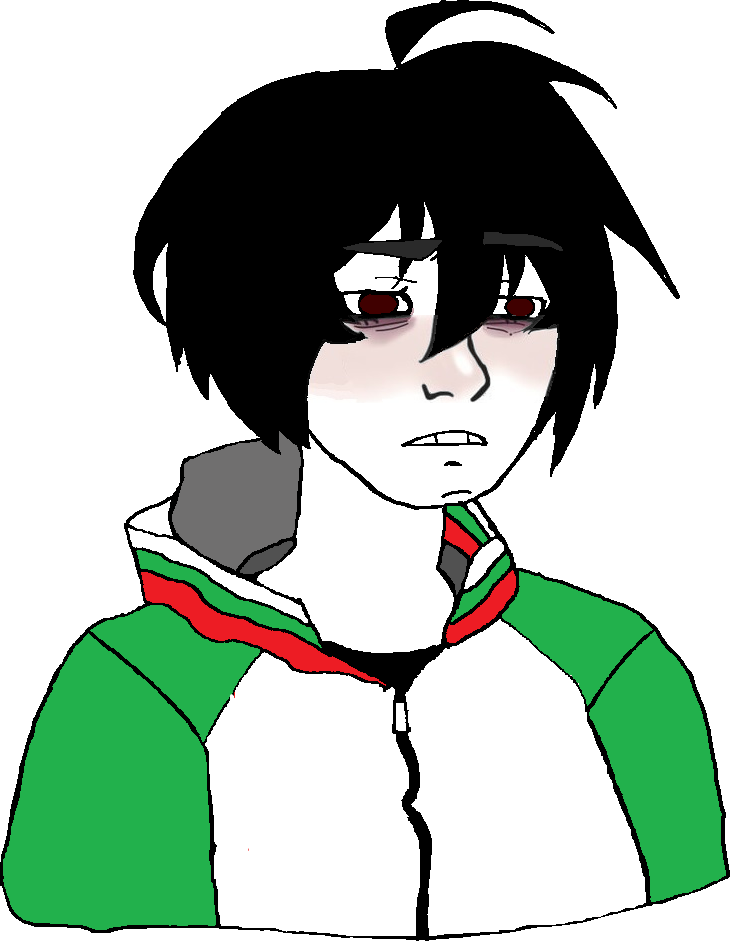
Label: 5_Twinkjak